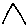
Label: triangle